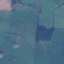
Label: Pasture